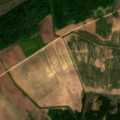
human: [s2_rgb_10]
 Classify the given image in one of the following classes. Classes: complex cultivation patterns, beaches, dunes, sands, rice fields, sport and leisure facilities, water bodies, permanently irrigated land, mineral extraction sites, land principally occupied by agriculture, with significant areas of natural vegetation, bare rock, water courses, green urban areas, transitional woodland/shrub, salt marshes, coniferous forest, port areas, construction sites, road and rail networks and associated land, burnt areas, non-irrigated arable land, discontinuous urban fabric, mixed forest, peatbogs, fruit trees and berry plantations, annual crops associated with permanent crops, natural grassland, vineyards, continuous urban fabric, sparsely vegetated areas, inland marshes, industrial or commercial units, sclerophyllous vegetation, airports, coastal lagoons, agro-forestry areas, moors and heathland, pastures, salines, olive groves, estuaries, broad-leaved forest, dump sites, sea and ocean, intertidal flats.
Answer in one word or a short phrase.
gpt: non-irrigated arable land, pastures, complex cultivation patterns, broad-leaved forest, mixed forest, transitional woodland/shrub